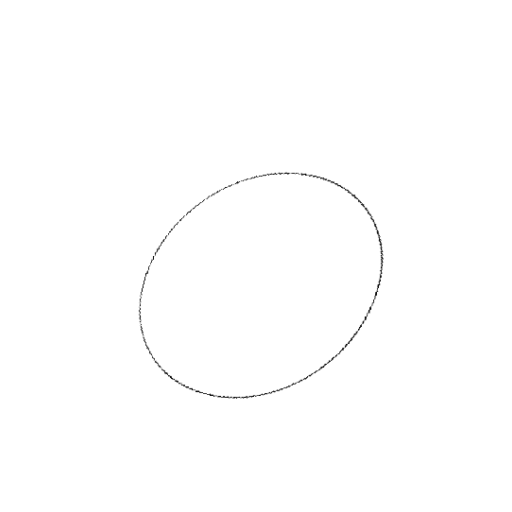
Crossing number: 0